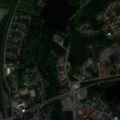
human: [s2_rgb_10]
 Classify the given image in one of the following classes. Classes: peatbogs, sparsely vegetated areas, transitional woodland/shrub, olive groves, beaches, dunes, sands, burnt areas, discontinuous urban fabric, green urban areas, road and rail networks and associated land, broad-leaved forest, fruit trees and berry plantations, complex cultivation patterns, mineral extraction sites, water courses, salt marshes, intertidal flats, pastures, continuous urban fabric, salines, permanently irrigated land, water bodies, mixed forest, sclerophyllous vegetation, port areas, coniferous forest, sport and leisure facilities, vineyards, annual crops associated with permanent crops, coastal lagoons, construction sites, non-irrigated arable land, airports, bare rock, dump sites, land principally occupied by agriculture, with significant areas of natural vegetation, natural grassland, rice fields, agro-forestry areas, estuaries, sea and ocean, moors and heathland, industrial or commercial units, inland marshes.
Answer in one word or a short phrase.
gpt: discontinuous urban fabric, industrial or commercial units, green urban areas, non-irrigated arable land, mixed forest, water bodies